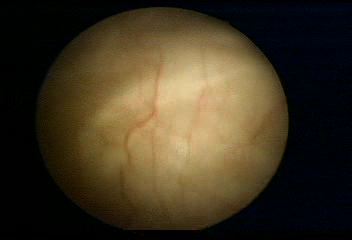
Modality: WLC
Class: Normal mucosa
Bladder cancer association: No